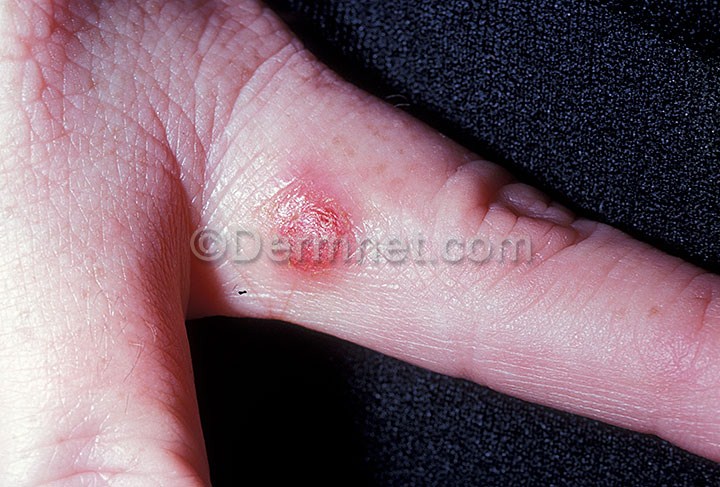
Disease: Warts Molluscum and other Viral Infections